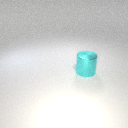
large cyan metal cylinder